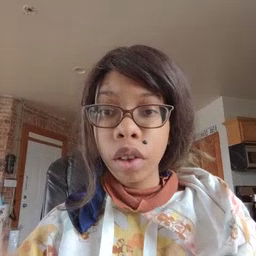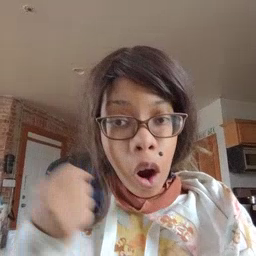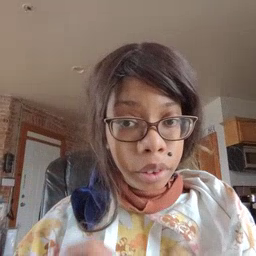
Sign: car